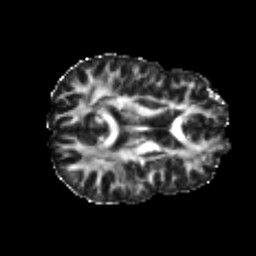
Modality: FA
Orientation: axial
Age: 21
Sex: male
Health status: healthy
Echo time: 0.074 s